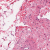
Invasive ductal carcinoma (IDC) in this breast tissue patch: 0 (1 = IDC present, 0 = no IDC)